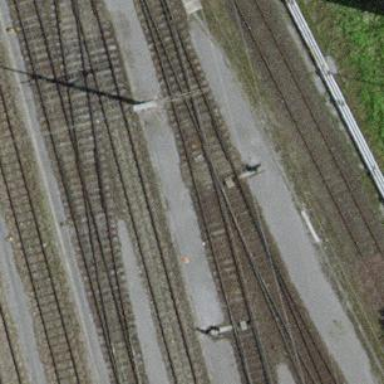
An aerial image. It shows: Railway yard.